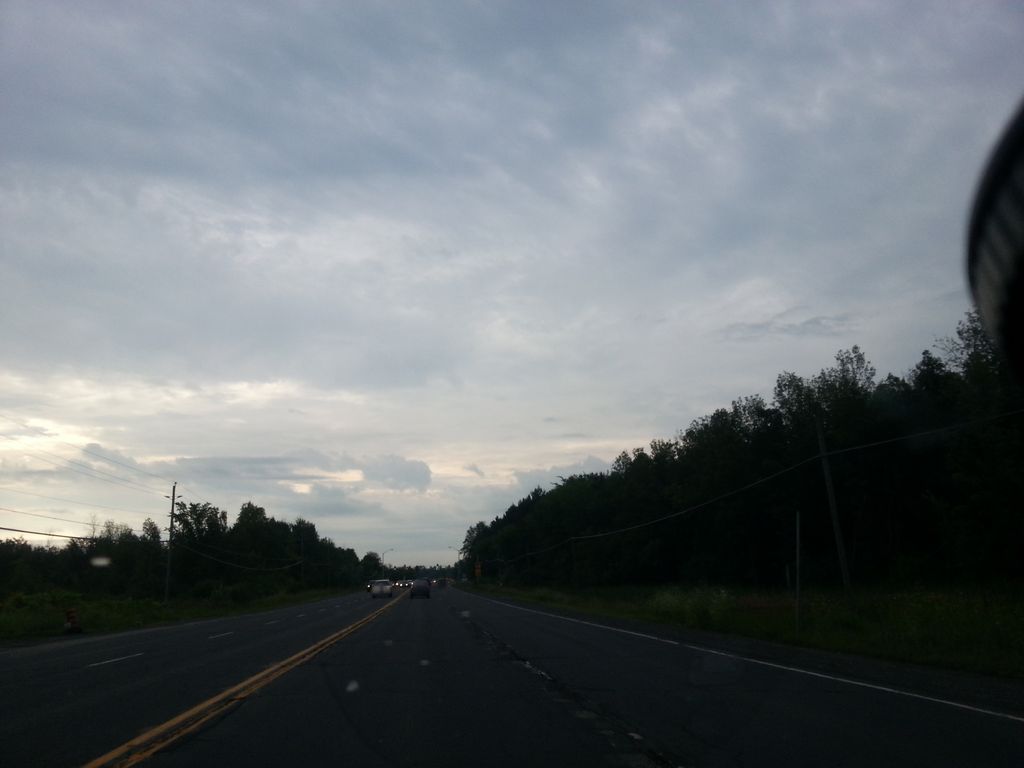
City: ottawa-gatineau